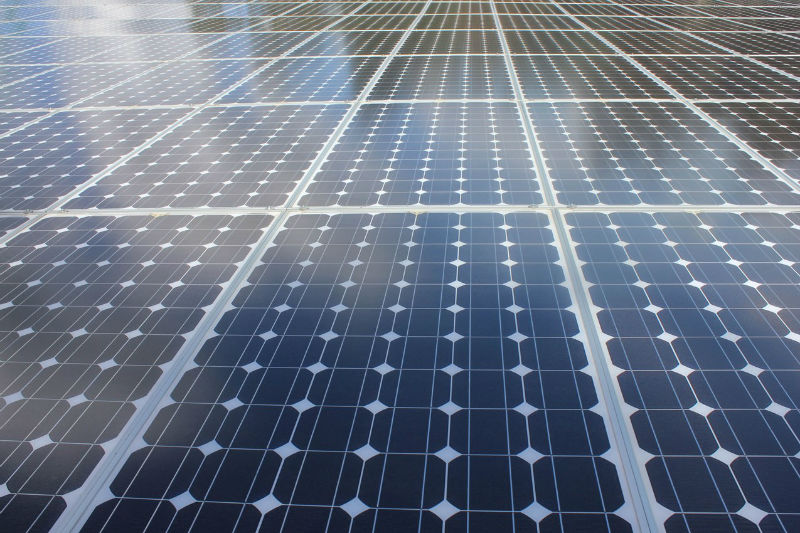
Label: Clean